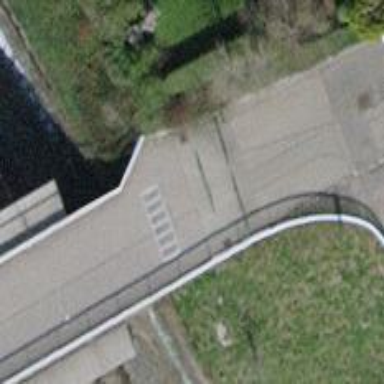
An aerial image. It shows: Cycle barrier.